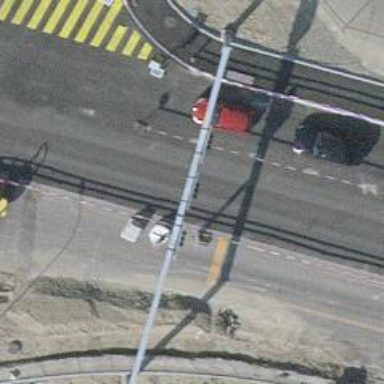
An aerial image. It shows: Crossing with traffic signals.